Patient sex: F
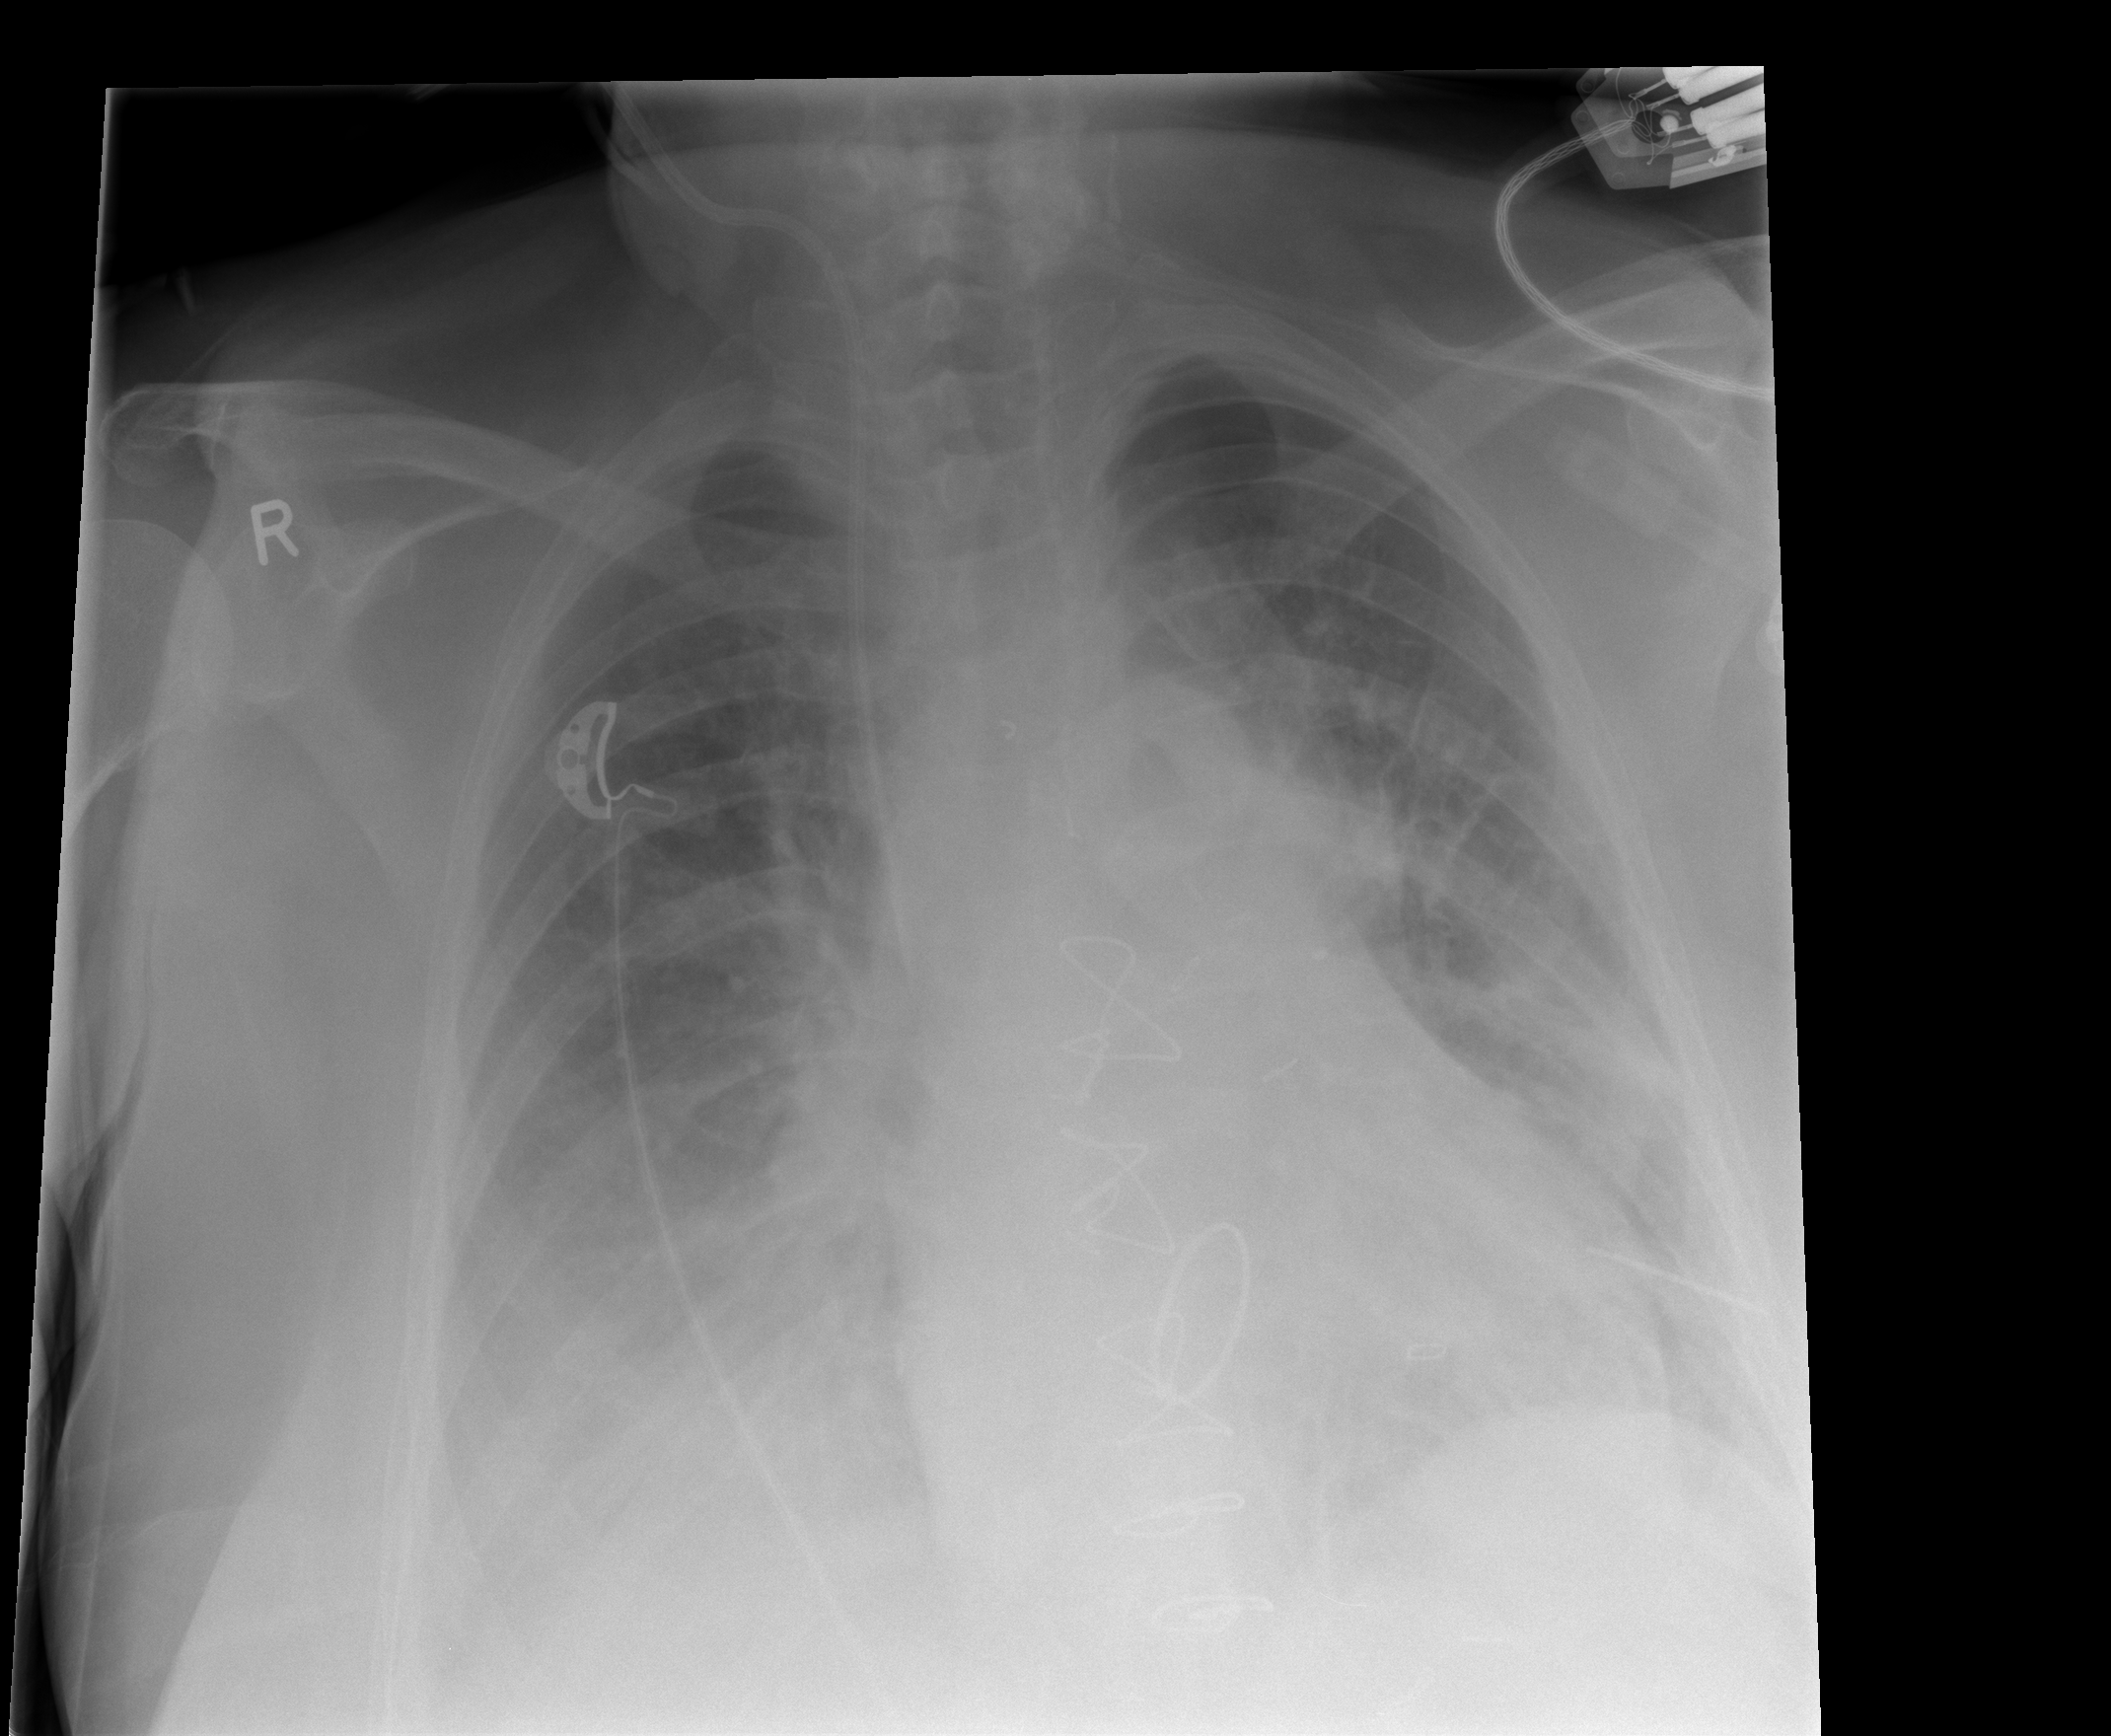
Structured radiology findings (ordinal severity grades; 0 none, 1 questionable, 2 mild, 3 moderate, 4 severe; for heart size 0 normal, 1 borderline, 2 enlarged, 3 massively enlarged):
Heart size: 0
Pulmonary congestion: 0
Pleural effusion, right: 3
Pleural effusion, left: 2
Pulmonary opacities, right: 0
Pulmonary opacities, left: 0
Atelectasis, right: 2
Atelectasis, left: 2